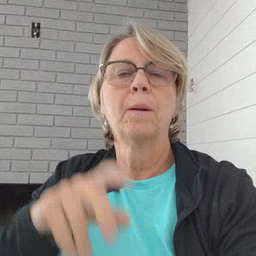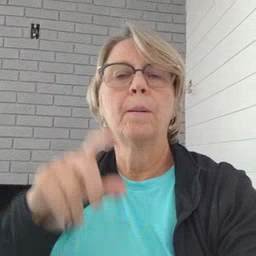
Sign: hair